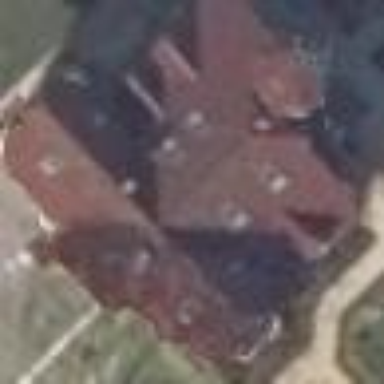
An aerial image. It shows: House with mansard roof shape.